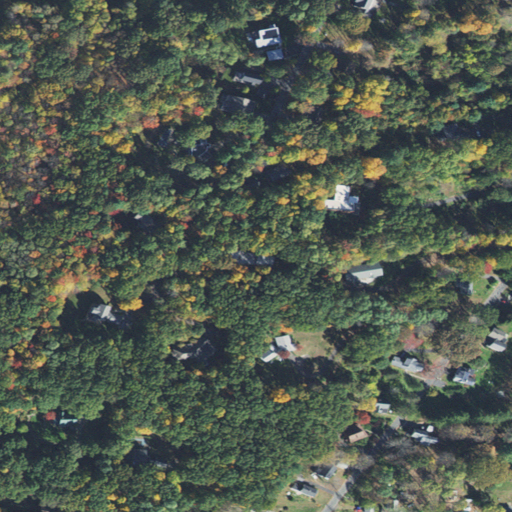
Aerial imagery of mountain in Massachusetts named Baker Hill containing open development, deciduous forest, low intensity development, mixed forest, and medium intensity development